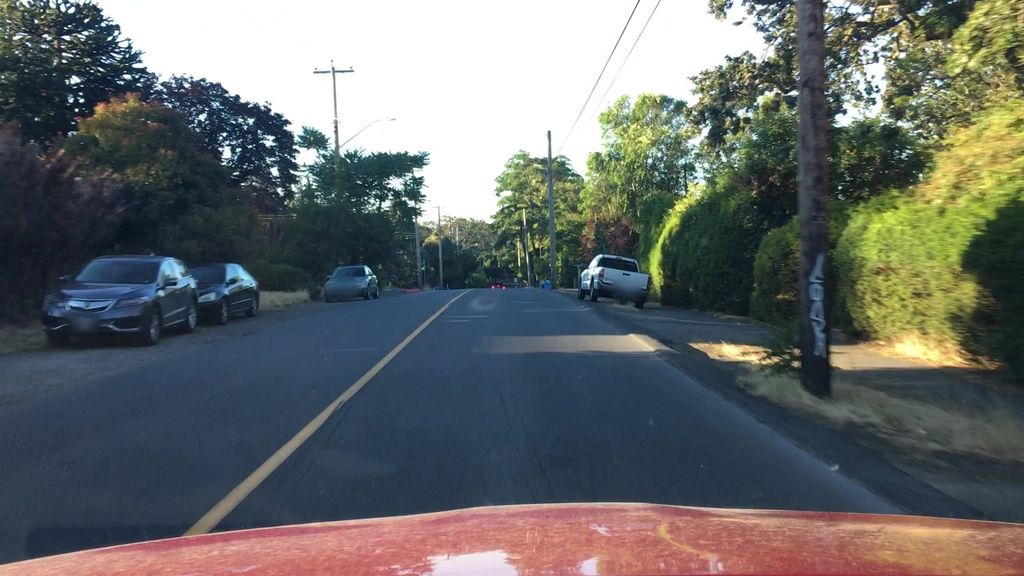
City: victoria